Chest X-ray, PA view. Patient: 48 years old, sex F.
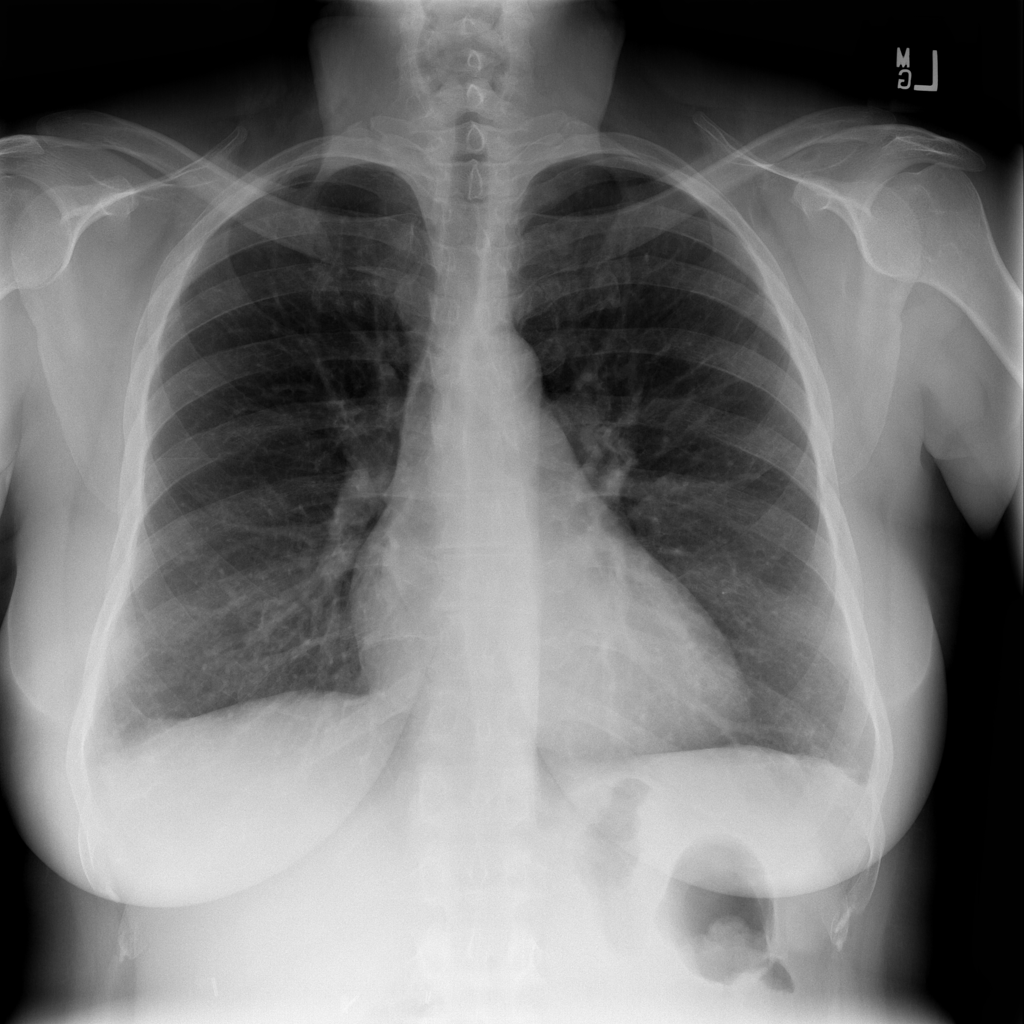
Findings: Cardiomegaly, Effusion